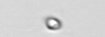
Label: nanoplankton_mix